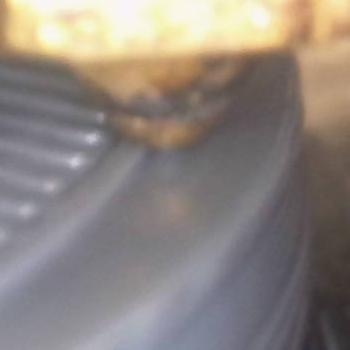
Flow rate: 56%